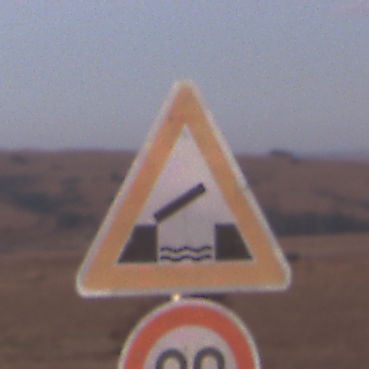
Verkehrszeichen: BeweglicheBruecke
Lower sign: Geschwindigkeit80
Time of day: SunriseSunset
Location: Outdoor (Nature)
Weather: PartlyCloudy
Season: NotSpecified
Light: Natural